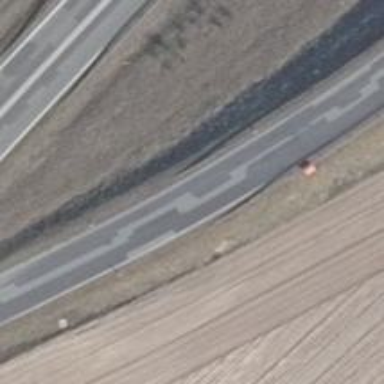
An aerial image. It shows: Secondary link road with asphalt surface.